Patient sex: M
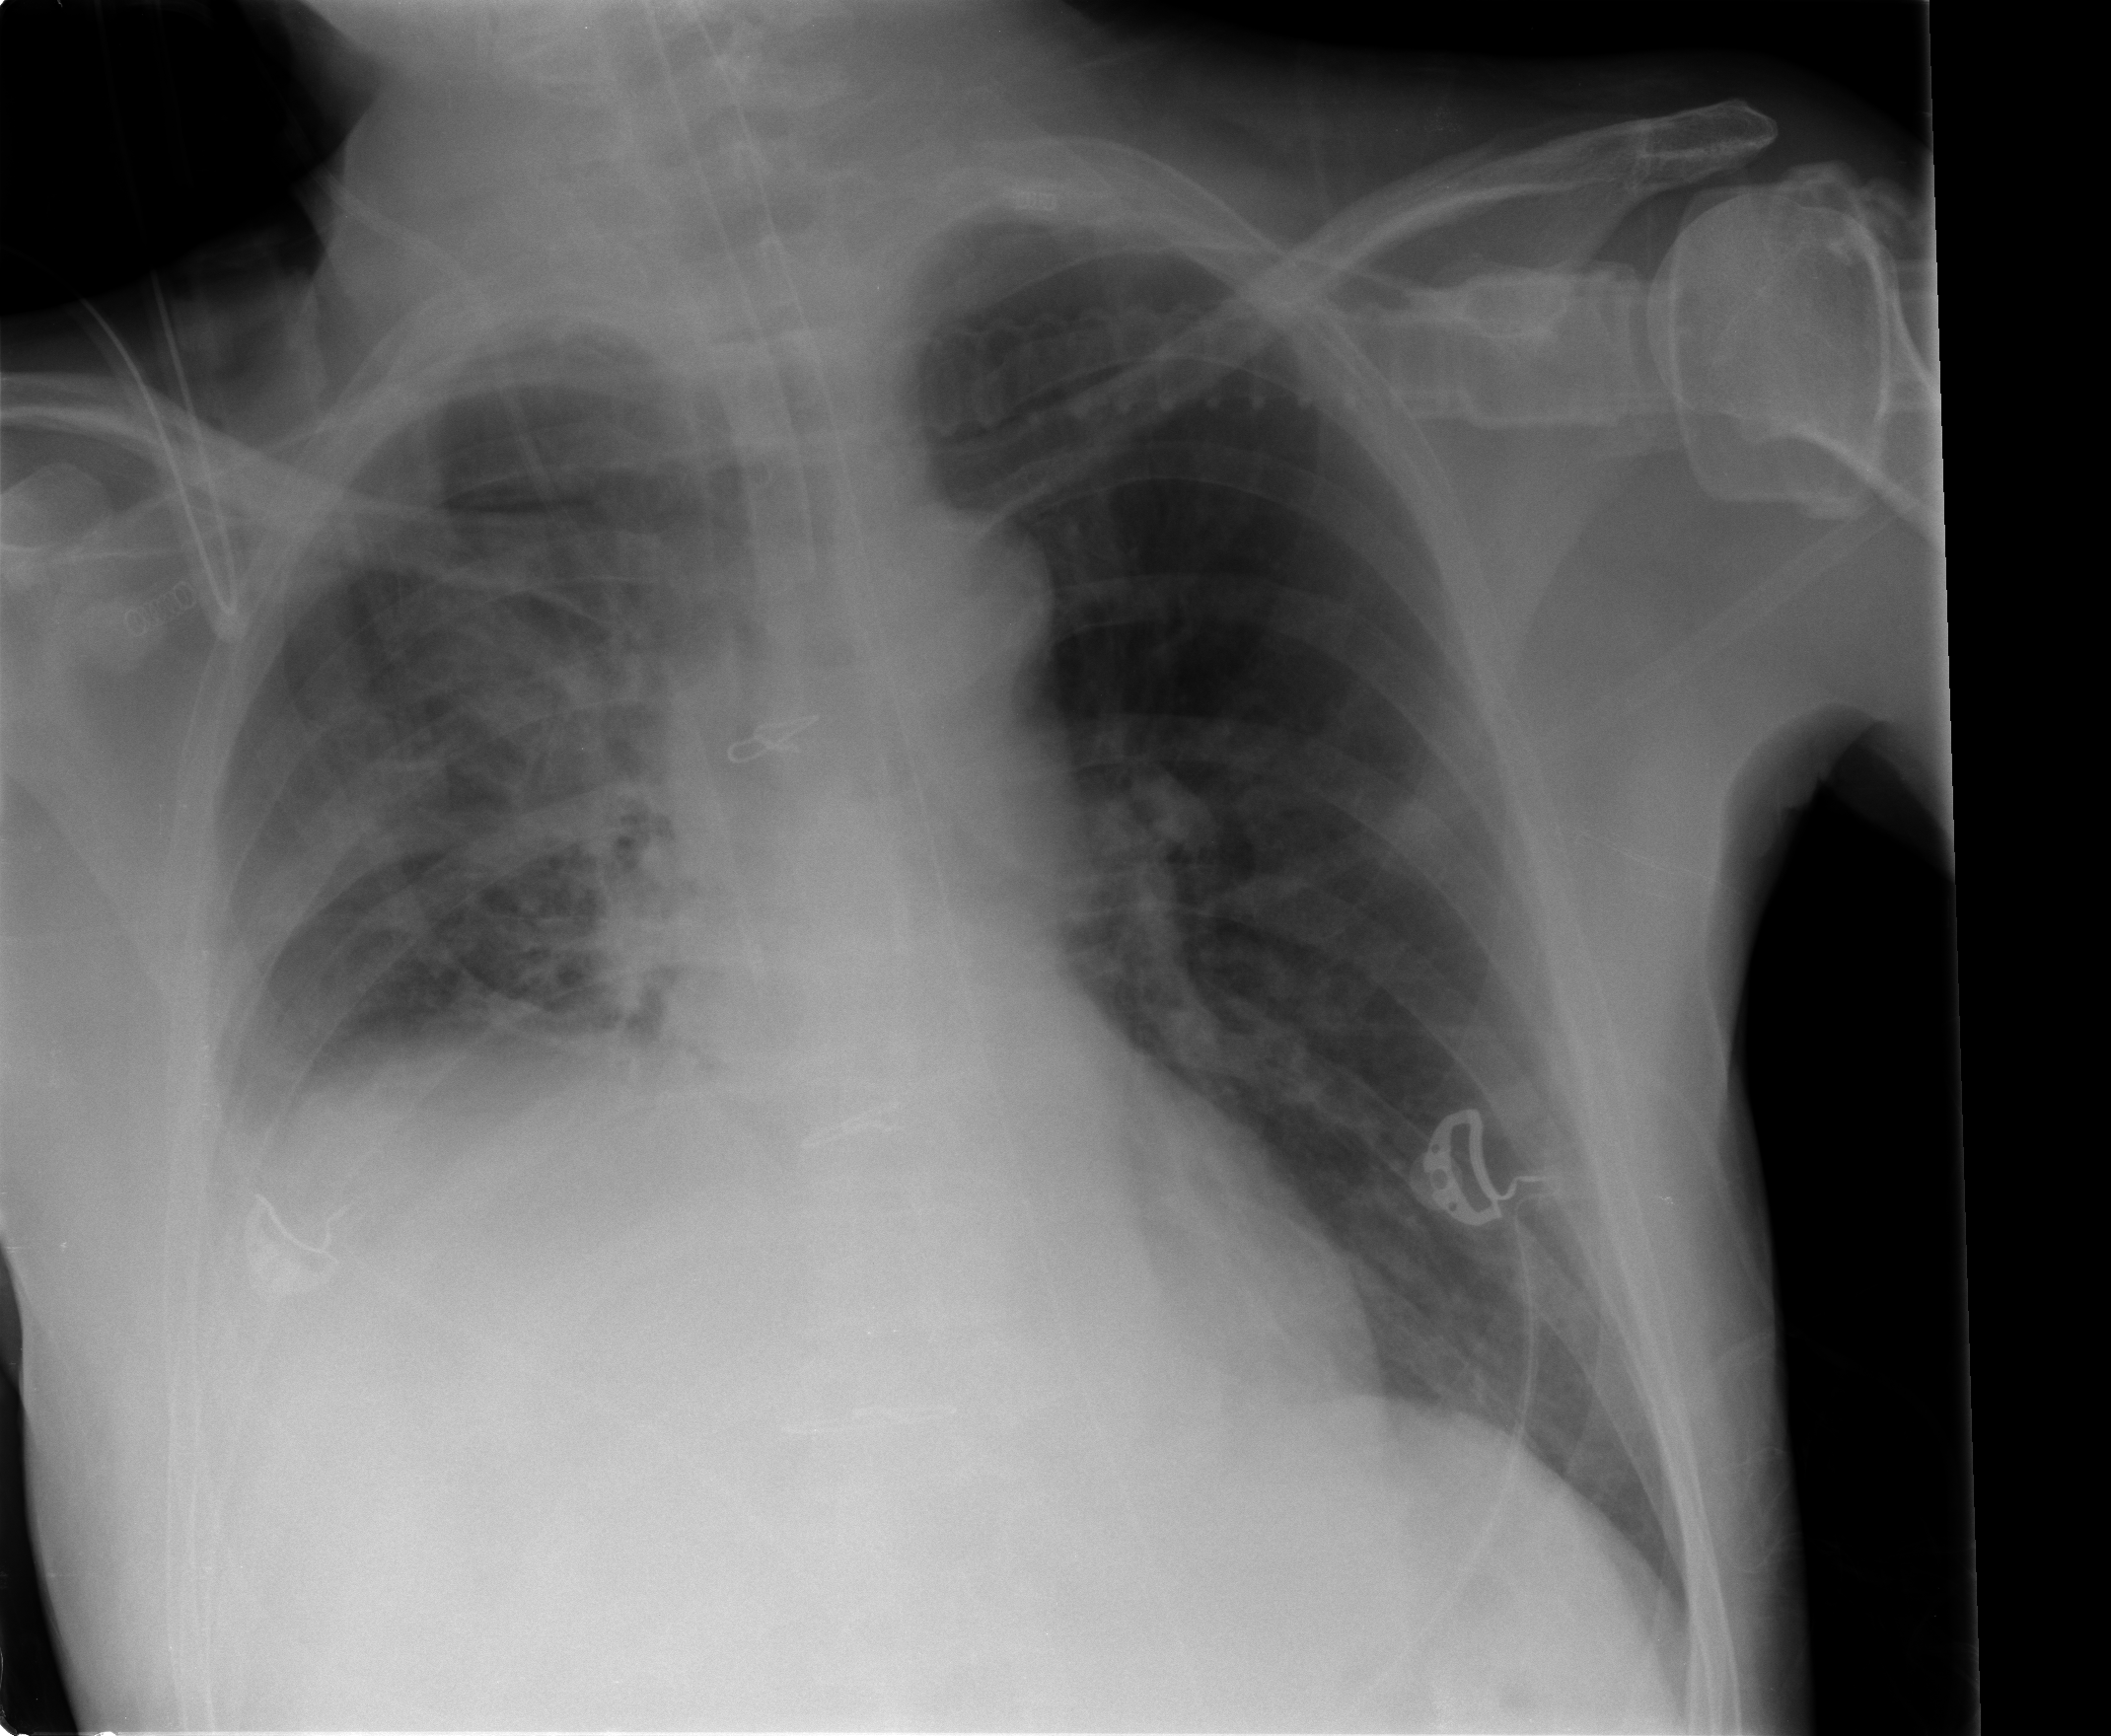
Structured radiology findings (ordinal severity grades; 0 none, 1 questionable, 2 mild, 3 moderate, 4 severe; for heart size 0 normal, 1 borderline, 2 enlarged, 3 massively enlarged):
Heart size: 0
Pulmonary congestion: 0
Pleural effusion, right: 1
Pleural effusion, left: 0
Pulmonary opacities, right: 3
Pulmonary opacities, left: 0
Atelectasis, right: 2
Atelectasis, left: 0